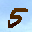
Label: 5